Question: On the image above there is some geometrical pattern. Model 'a' distance is known. Points are not in model distance strictly.

- 'a'-
1. Take each point with each other
2. Calculate distance and angle between them
3. Take only points neighbour to current point (which distance is between a - delta and a + delta
4. Quality is realDistance/modelDistance * realAngle/modelAngle
- -
what is the best algorithm to calculate points quality in this case, and fill pattern. Pattern should be filled by averaging position of element taking in account neighbours positions. The best answer will be pseudocode or code or reference to some known algorithm which can be helpful in this case.
Question is a little bit related with my previous question <URL> but the filling could not be done with wrong quality points.
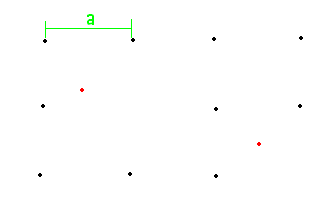
Answer: If the error/distortion of the points does not get bigger when you go from left to right or top to bottom (i.e. the average distance 'a' between neighbouring good points is known exactly enough), you can try the following:
- '[0,a[ x [0,a['- 'R''1/distance'-
If the point R (with the closest neighbours) has a coordinate close to 0 or a (i.e. R is close to the border of the square '[0,a[ x [0,a['), you better start from the beginning and add 'a/2' to the corresponding coordinate (of each P) before computing the remainder, in order to bring the point R more to the center of the square. (Or you manage to compute the minimal distance of the different possibilities of leaving the square '[0,a[ x [0,a[' on one side and come back into it on the opposite side.)